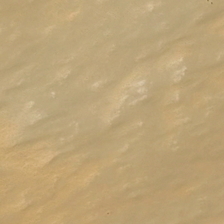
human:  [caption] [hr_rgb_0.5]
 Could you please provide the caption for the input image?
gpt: it is a piece of yellow desert .

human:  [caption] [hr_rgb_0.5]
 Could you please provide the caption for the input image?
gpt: it is a piece of yellow desert .

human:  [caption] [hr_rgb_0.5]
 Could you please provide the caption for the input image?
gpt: a piece of desert is dusty ,barren and desolate .

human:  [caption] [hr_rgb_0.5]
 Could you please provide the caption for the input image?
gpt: a piece of sand in the desert is like fish scale .

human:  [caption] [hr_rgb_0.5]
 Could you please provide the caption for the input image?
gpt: a piece of sand in the desert is like fish scale .